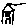
Label: house